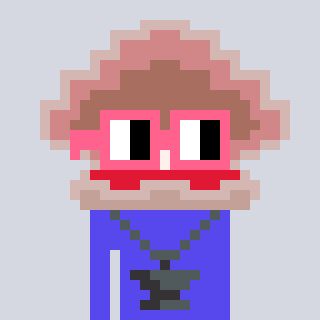
a pixel art character with square pink glasses, a oyster-shaped head and a computerblue-colored body on a cool background